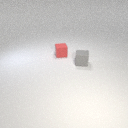
small red rubber cube to the left of small gray rubber cube